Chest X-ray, AP view. Patient: 53 years old, sex M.
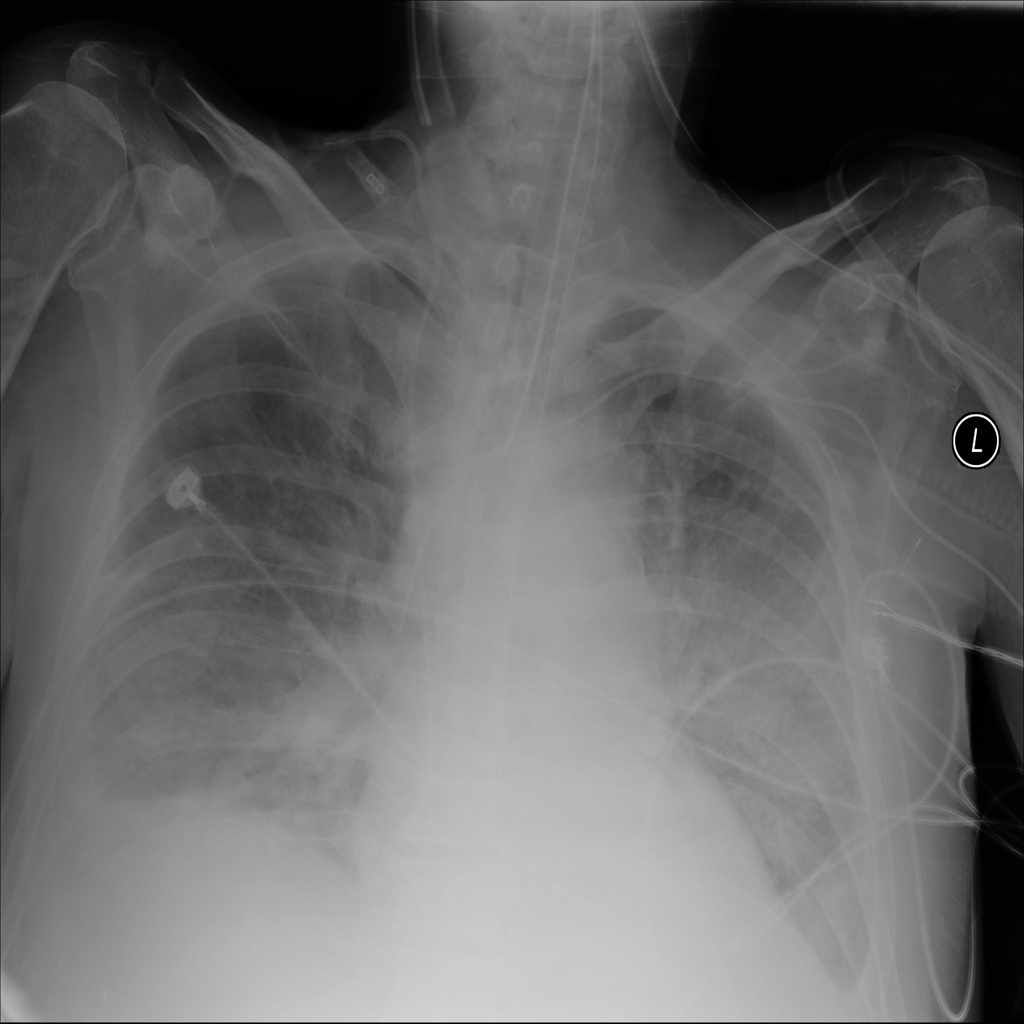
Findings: Atelectasis, Consolidation, Edema, Pneumonia